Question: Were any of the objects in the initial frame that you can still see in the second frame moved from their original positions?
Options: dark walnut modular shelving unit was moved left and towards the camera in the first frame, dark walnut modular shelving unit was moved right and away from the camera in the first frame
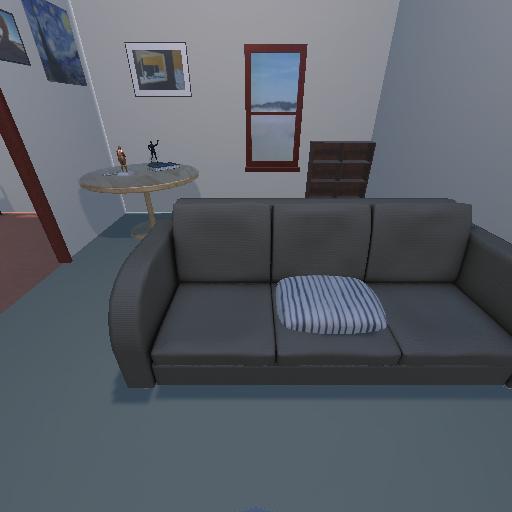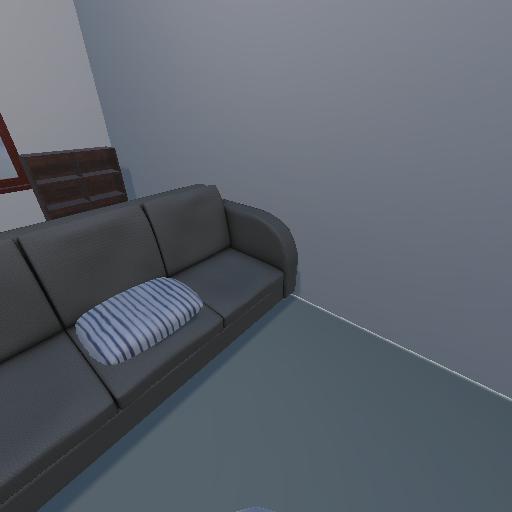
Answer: dark walnut modular shelving unit was moved left and towards the camera in the first frame